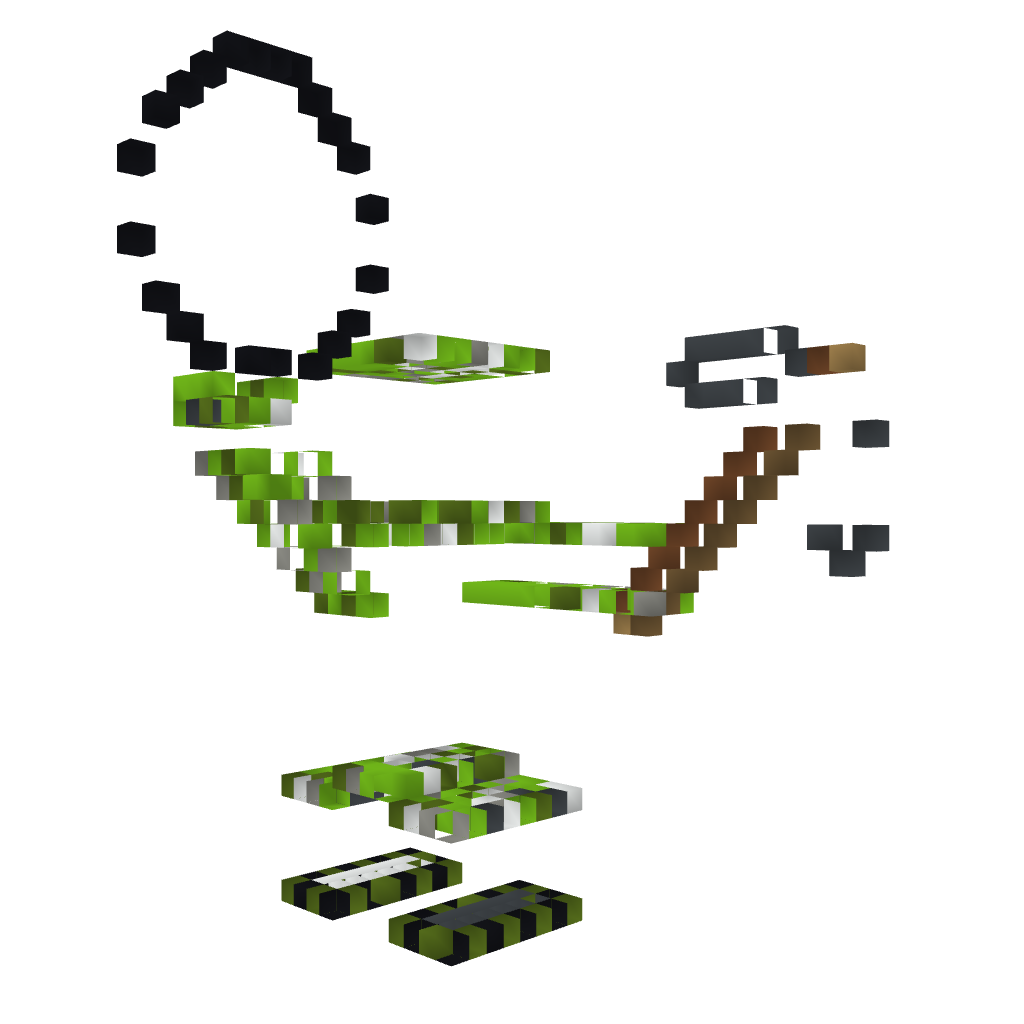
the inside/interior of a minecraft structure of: Creeper Revenge